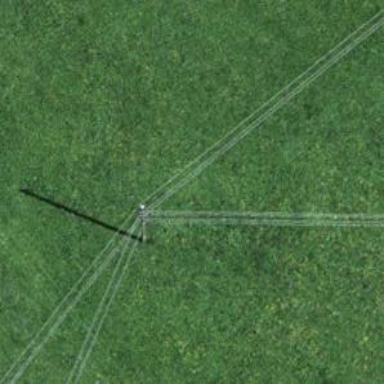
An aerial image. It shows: Minor power line.